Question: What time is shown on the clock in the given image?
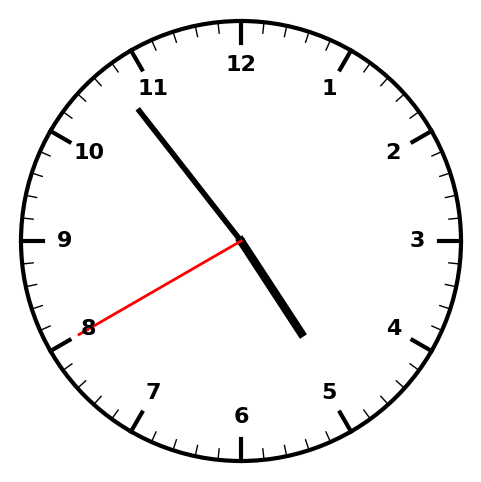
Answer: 04:53:40